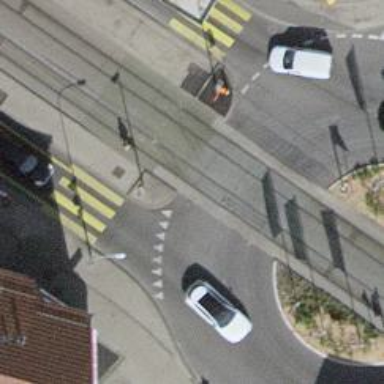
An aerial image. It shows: Secondary road with asphalt surface leading to roundabout.